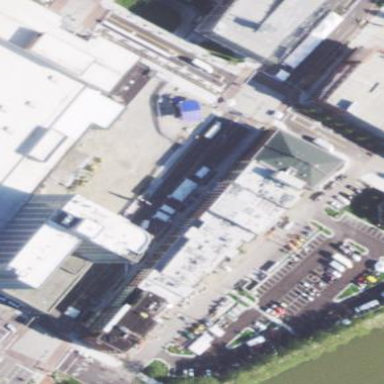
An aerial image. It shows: Brown commercial building.